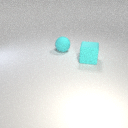
large cyan rubber cube to the right of large cyan rubber sphere